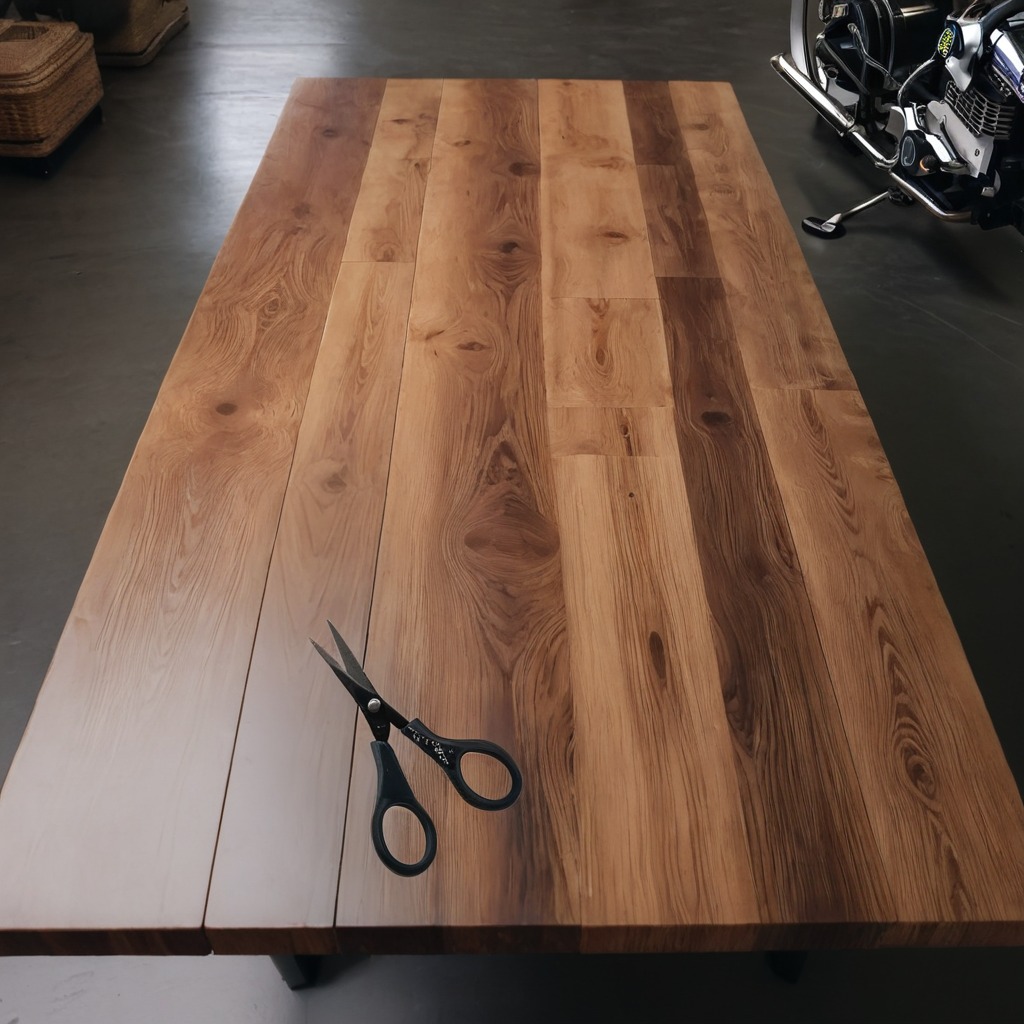
A scissor lies on an oil-spilled wooden table in a vintage motorcycle garage.